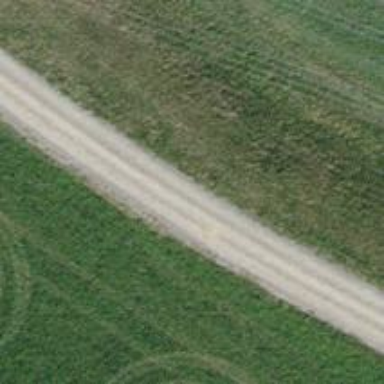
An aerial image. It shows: Track with compacted grade2 surface.